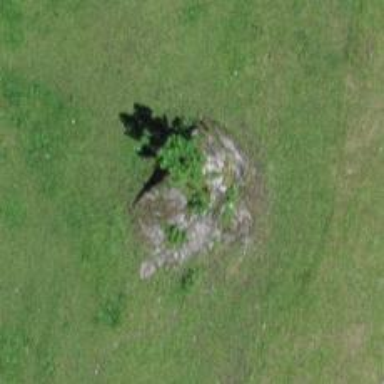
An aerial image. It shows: Natural rock formation.